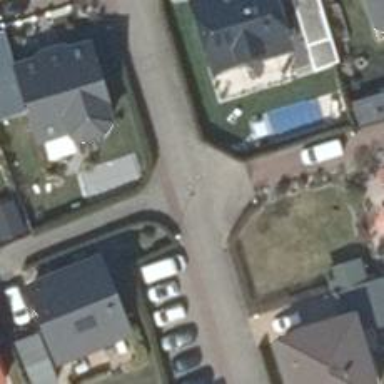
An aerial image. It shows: Residential road.